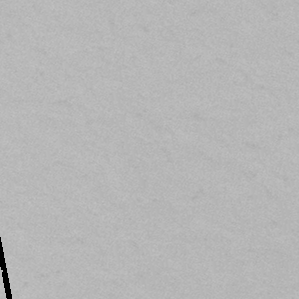
Label: frost